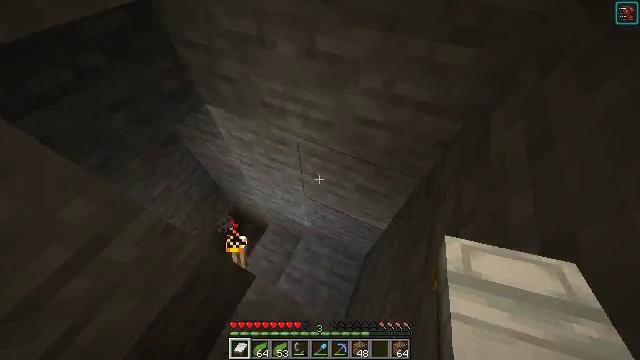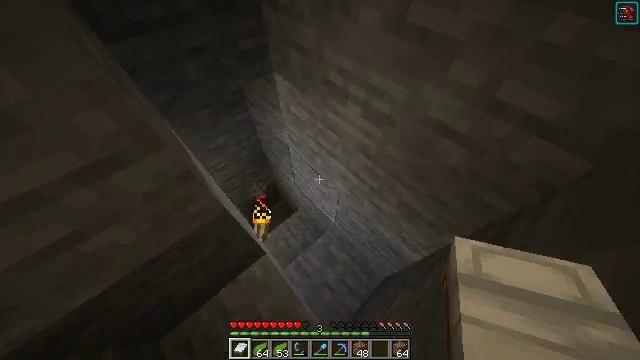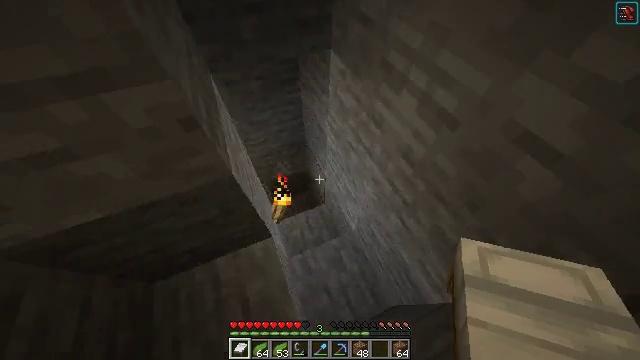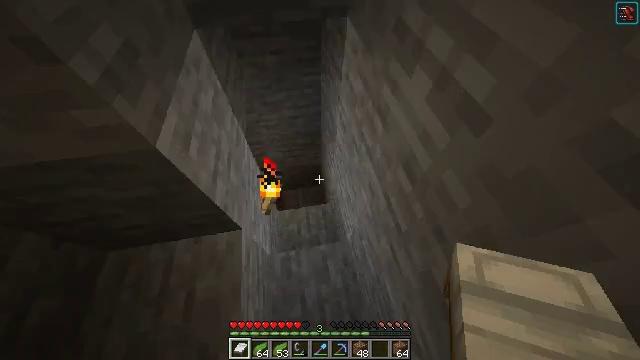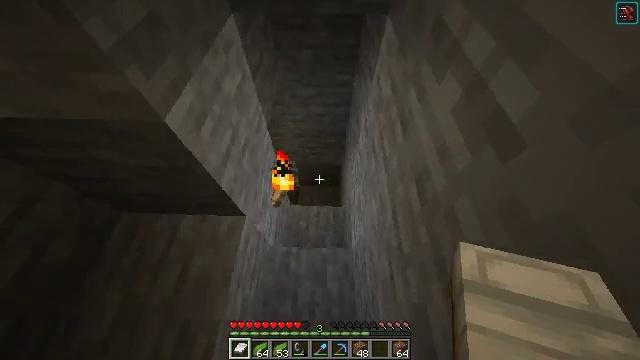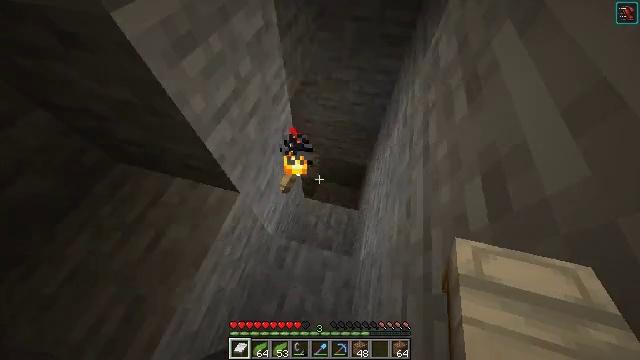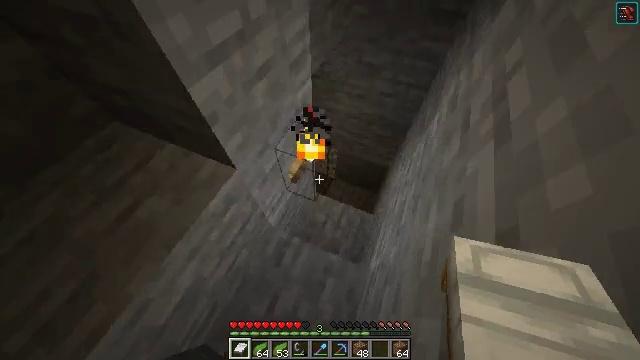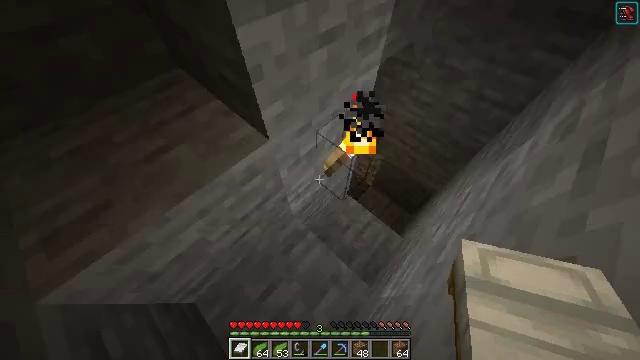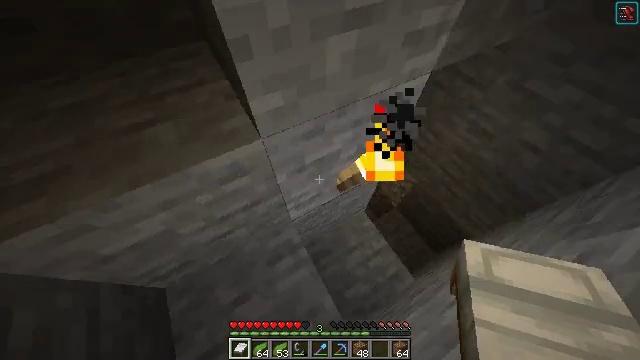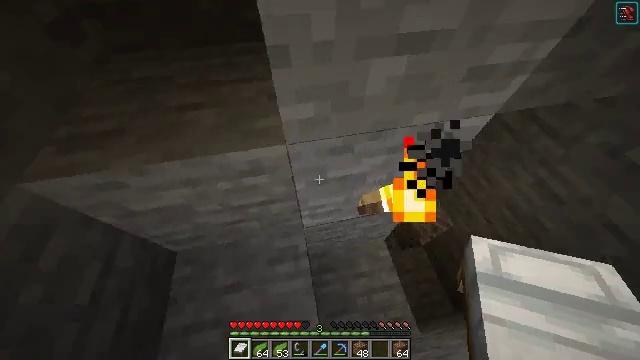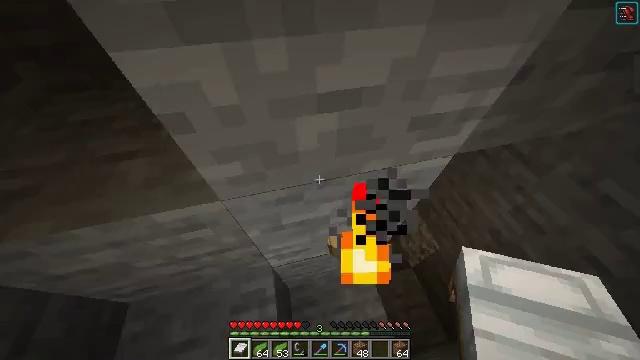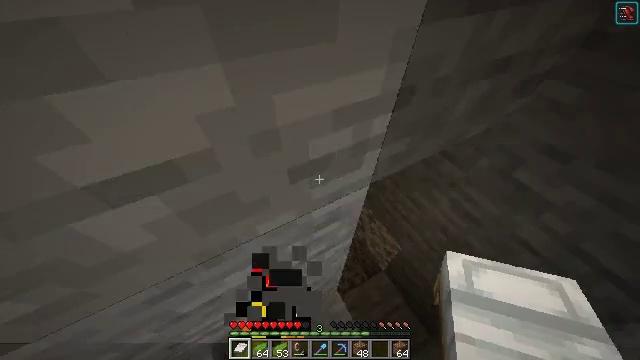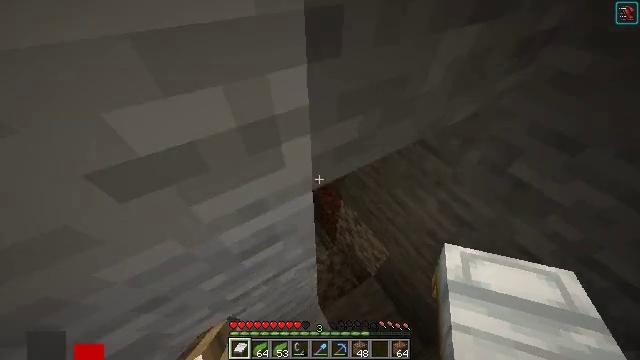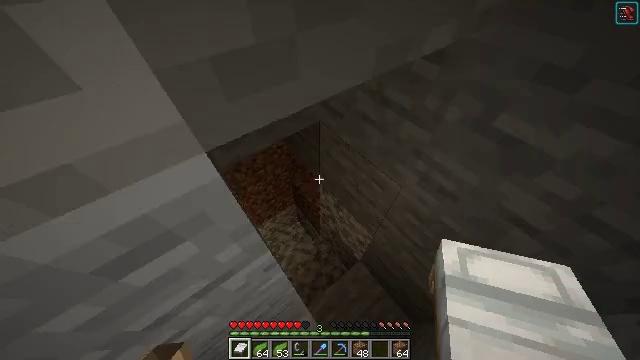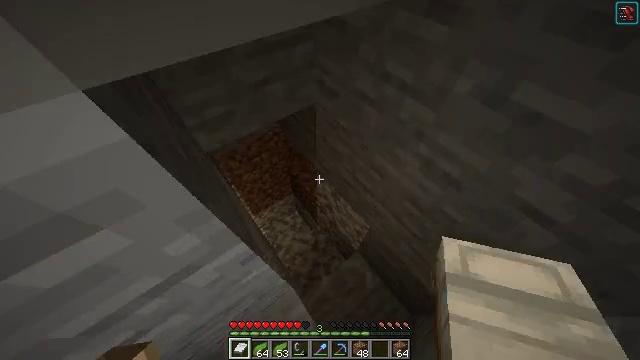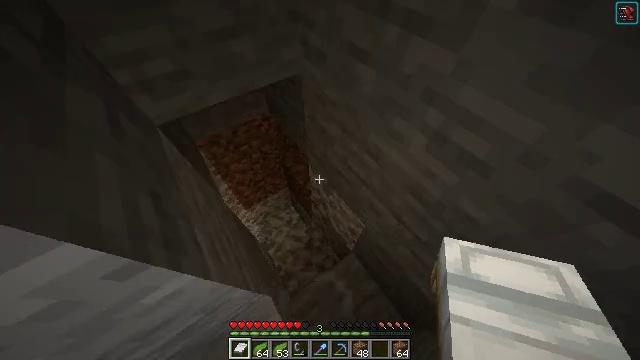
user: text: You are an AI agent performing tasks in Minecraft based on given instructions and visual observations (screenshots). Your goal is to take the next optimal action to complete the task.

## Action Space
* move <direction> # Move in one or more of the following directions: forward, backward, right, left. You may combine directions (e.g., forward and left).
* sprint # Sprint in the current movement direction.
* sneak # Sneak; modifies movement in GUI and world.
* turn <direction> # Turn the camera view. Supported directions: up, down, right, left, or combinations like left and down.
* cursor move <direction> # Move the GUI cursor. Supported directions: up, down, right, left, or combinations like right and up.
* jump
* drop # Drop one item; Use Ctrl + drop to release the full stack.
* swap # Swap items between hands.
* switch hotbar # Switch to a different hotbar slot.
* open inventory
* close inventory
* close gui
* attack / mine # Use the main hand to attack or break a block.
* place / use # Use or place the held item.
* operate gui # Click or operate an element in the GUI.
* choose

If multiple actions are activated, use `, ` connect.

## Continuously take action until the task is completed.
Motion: motion action
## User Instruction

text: Combat the slime.
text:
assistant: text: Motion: move forward and move right, turn left
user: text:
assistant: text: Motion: move forward and move right, turn left
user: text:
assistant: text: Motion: move forward and move right, turn left and down
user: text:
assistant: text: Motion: move forward and move right, turn left
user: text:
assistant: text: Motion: move forward and move right, turn left
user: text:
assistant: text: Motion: move forward and move right, turn left
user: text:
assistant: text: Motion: move forward and move right, turn left
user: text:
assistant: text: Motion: move forward and move right, turn left
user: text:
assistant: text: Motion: move forward and move right, turn left and up
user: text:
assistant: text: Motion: move forward and move right, turn right and up
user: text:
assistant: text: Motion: move forward and move right, turn right and up
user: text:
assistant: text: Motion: move forward and move right, turn right
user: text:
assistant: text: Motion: move forward and move right, turn right and down
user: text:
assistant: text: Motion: move forward and move right, turn down
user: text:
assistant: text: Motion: move forward and move right, turn left
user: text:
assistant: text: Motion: move forward and move right, turn left
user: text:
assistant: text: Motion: move forward and move right, turn left
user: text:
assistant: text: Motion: move forward and move right, turn left
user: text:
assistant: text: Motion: move forward and move right, turn left
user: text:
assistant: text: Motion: move forward and move right, turn left
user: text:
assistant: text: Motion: move forward and move right, turn left
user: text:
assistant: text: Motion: move forward and move right, turn left
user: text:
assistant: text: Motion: move forward and move right, turn left
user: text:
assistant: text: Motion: move forward and move right, turn left
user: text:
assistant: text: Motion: move forward and move right, turn left
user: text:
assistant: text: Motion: move forward and move right, turn left and up
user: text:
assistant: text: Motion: move forward and move right, turn right and up
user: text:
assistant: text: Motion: move forward and move right, turn right
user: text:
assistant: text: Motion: move forward and move right, turn right
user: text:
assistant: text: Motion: move forward and move right, turn right